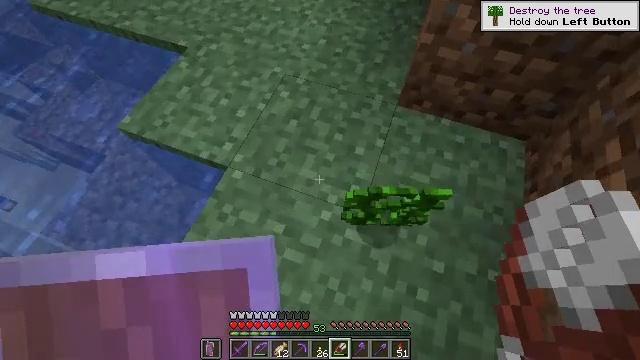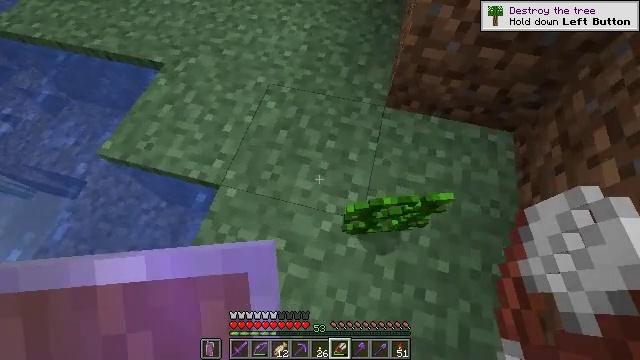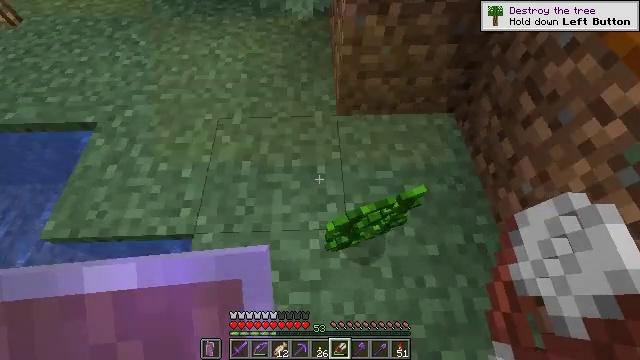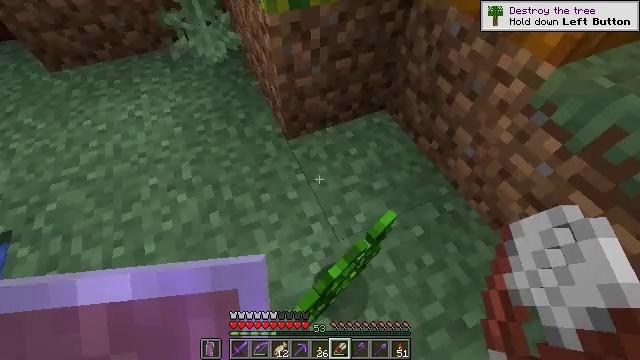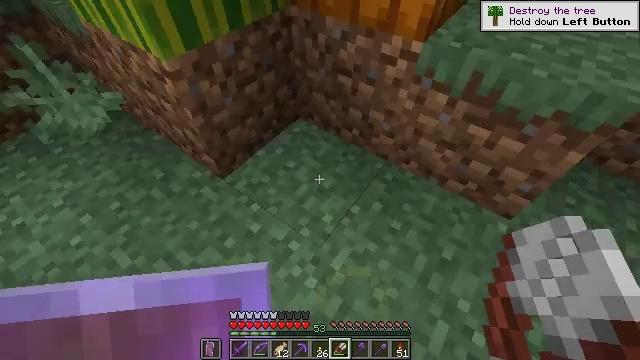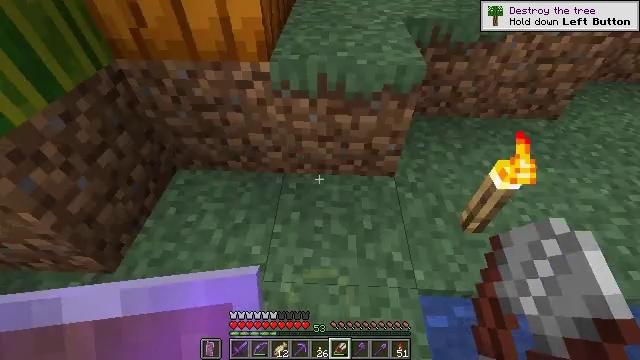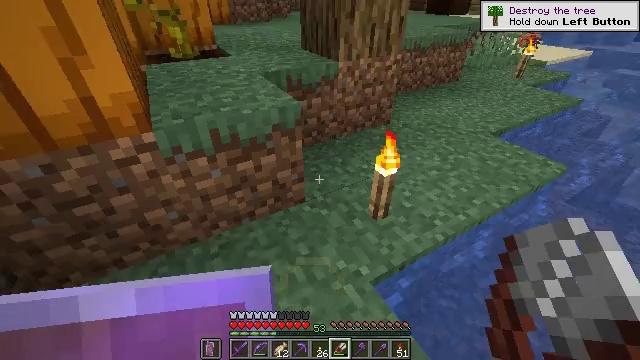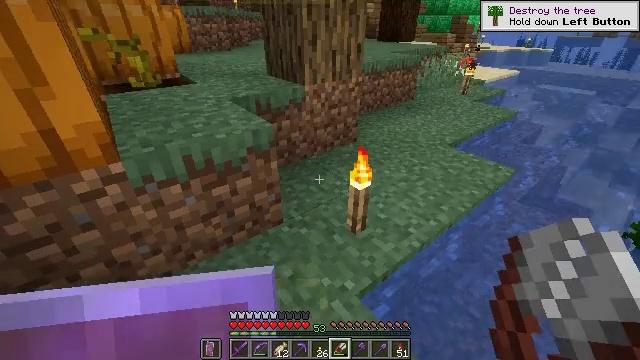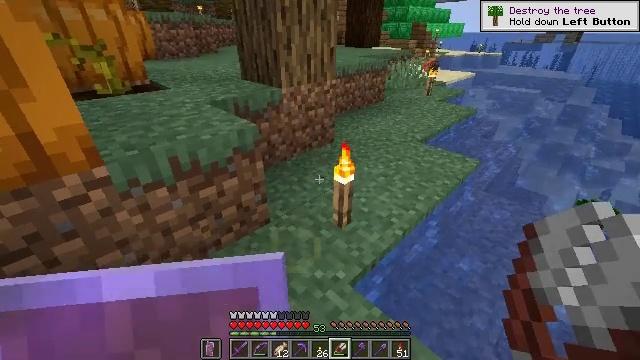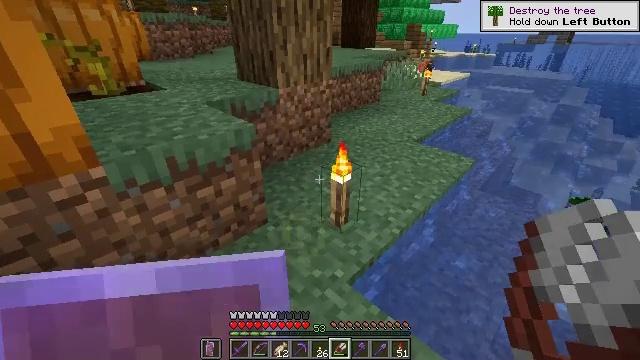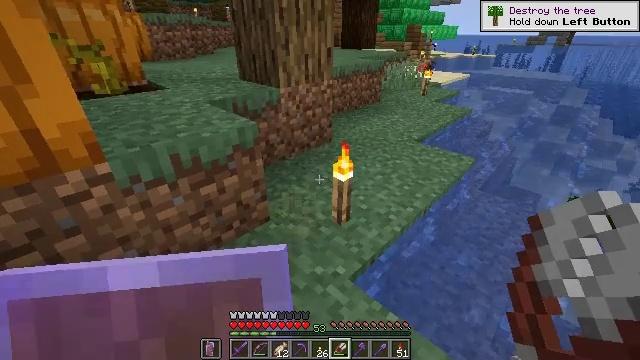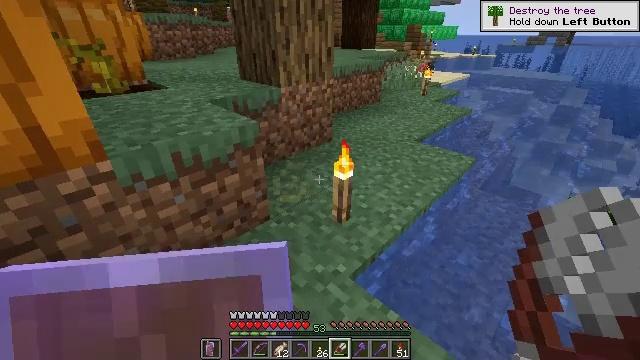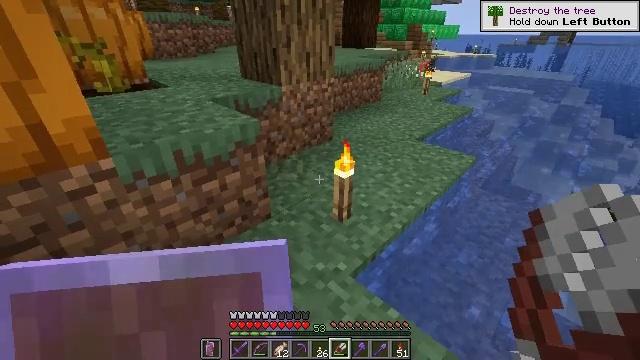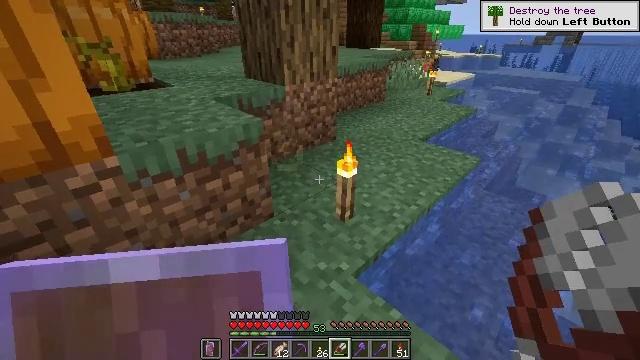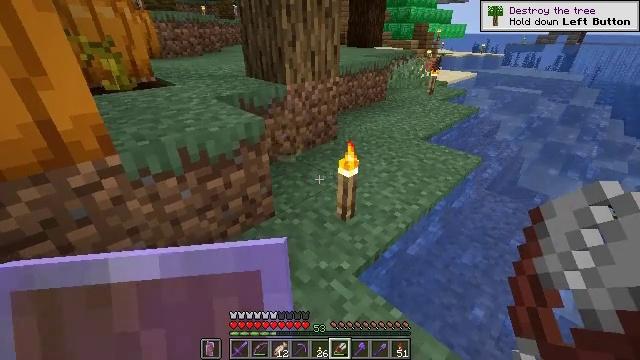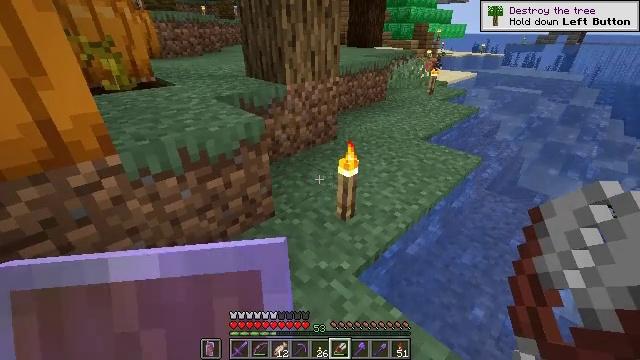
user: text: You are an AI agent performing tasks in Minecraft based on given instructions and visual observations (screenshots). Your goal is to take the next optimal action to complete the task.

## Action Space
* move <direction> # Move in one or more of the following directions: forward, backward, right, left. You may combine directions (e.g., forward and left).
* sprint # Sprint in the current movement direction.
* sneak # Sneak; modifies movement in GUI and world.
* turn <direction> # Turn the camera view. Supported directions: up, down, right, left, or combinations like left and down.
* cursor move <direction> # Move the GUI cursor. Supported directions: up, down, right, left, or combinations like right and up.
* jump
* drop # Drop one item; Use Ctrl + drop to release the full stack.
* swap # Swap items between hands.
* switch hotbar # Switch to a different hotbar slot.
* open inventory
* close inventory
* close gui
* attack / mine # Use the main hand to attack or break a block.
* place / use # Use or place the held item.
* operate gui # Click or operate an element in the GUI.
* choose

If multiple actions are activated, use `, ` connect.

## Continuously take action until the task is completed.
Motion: motion action
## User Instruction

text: Break the vines.
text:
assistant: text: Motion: move left, turn right
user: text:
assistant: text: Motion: move left, turn right and up
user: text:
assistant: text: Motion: move left, turn right and up
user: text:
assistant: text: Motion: move left, turn right and up
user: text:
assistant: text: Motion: move left, turn right and up
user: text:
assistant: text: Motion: move left, turn right and up
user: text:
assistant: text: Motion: turn right and up
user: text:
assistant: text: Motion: turn right and up
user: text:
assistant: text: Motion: no_op
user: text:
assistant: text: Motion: no_op
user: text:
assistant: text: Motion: no_op
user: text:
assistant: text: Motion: no_op
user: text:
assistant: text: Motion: no_op
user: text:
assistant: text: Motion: no_op
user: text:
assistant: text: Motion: no_op
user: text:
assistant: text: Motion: no_op
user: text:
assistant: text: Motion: no_op
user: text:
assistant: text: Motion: no_op
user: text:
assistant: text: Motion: no_op
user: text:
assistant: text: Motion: no_op
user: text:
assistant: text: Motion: no_op
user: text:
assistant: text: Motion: no_op
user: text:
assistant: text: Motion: no_op
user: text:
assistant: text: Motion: no_op
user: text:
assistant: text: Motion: turn right
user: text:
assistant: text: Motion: turn right and down
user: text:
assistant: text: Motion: turn right and down
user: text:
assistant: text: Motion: turn right and down
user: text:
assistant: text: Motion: no_op
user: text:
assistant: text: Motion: turn down